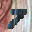
Label: 7